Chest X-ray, PA view. Patient: 59 years old, sex F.
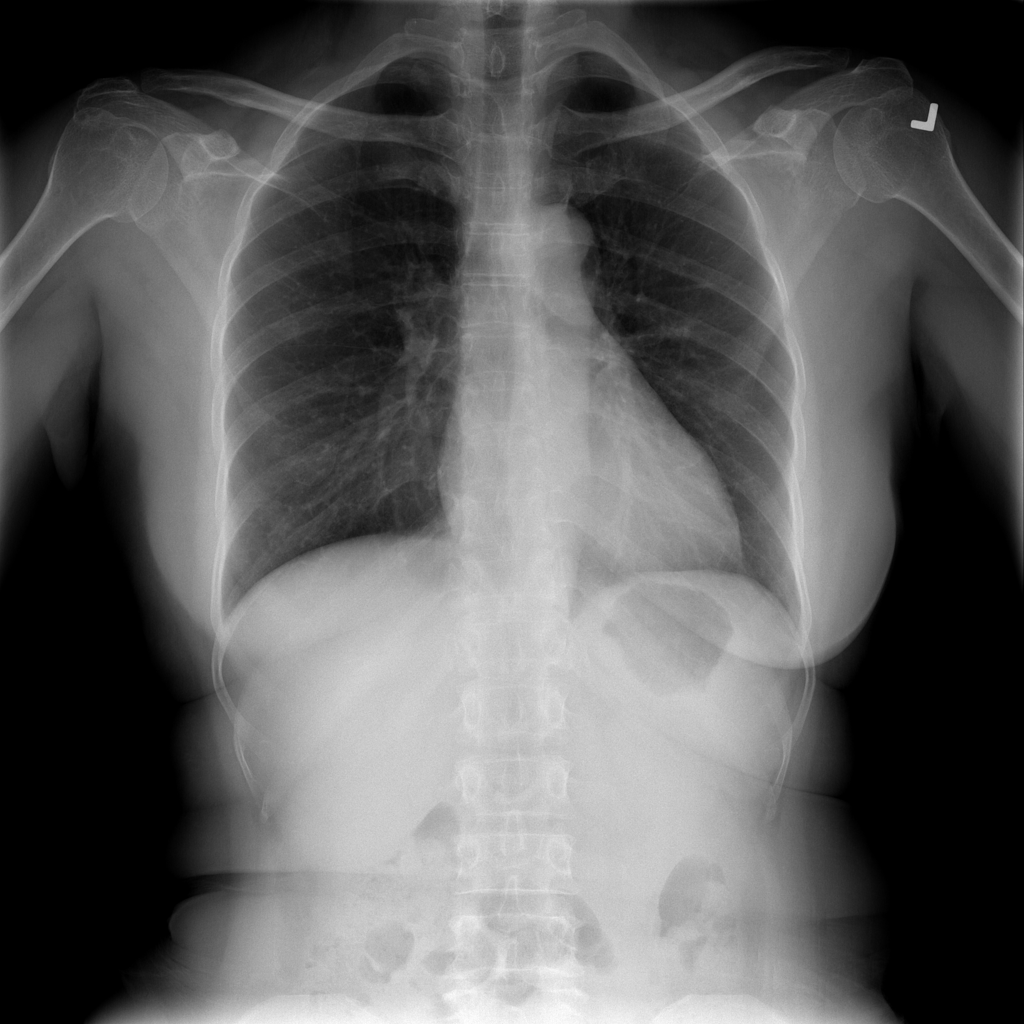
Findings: No Finding